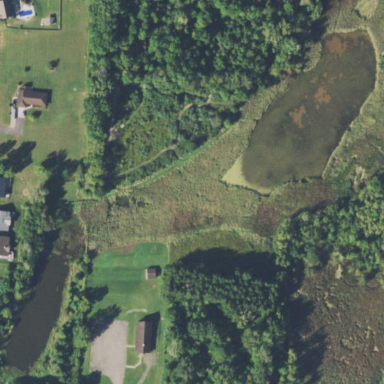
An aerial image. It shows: Pond surrounded by natural water.